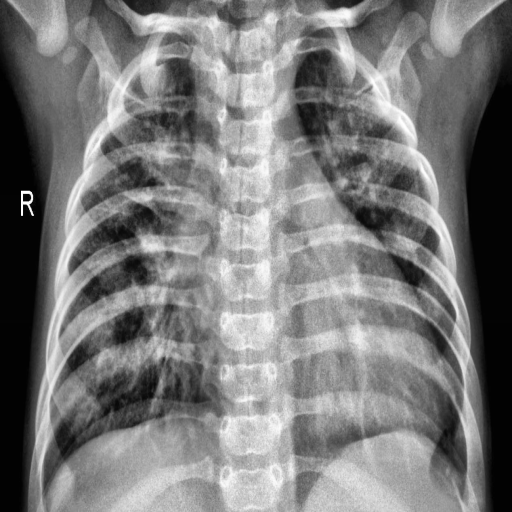
Finding: PNEUMONIA